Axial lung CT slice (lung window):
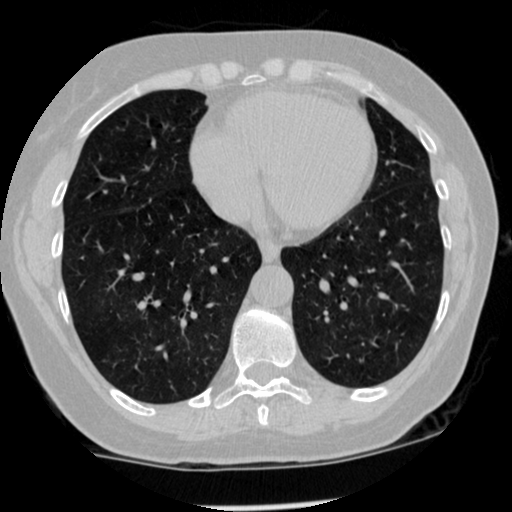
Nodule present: no